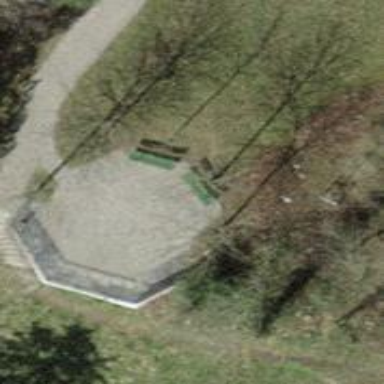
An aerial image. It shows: Bench for seating.